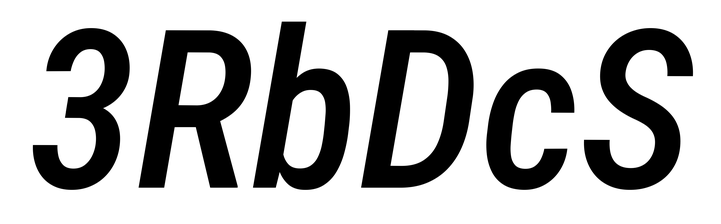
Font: Roboto-Italic_Condensed_Medium_Italic